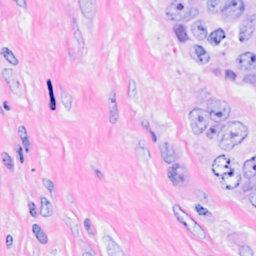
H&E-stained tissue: Breast